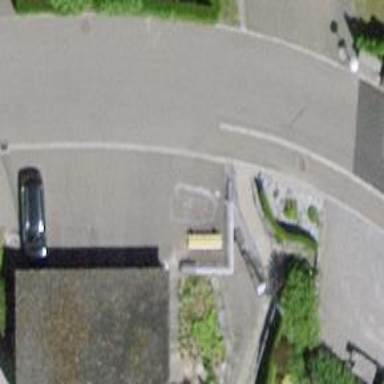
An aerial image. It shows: Bench for seating.